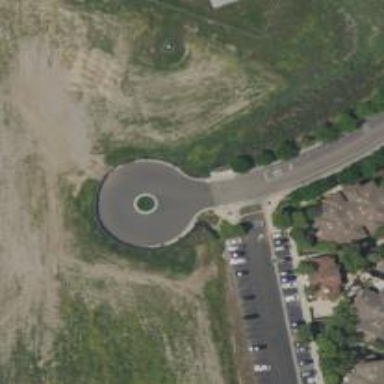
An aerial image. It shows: Turning loop on the road.